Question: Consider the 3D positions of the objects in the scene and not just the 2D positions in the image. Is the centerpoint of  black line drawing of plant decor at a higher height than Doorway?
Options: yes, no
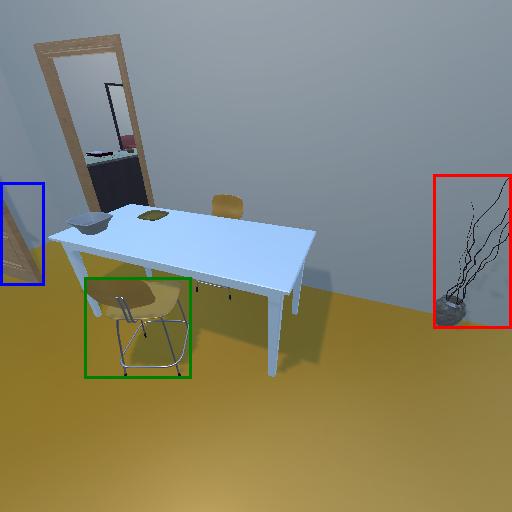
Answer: yes